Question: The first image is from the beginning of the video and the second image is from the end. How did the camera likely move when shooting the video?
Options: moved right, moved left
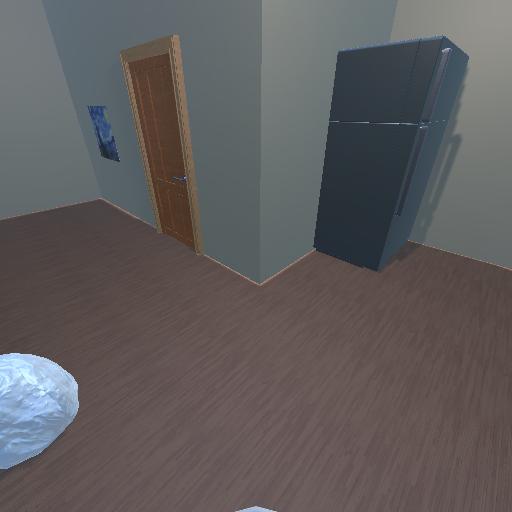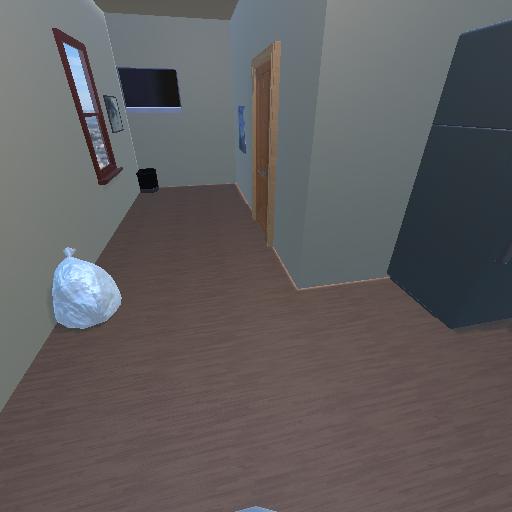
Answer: moved right